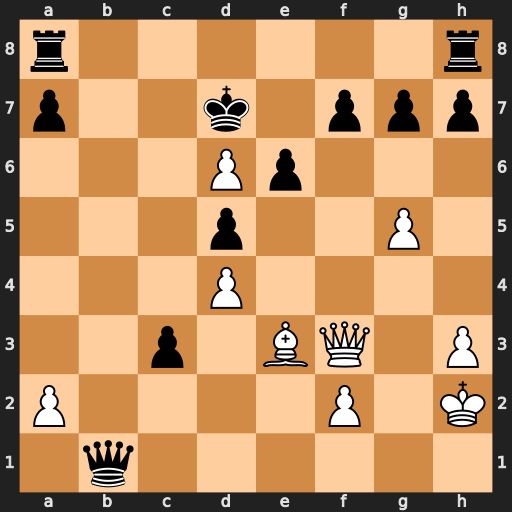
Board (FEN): r6r/p2k1ppp/3Pp3/3p2P1/3P4/2p1BQ1P/P4P1K/1q6
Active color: w
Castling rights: -
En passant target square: -
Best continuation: Qxf7+ Kxd6 Bf4+ Kc6 Qc7+ Kb5 Qb7+ Kc4 Qxb1